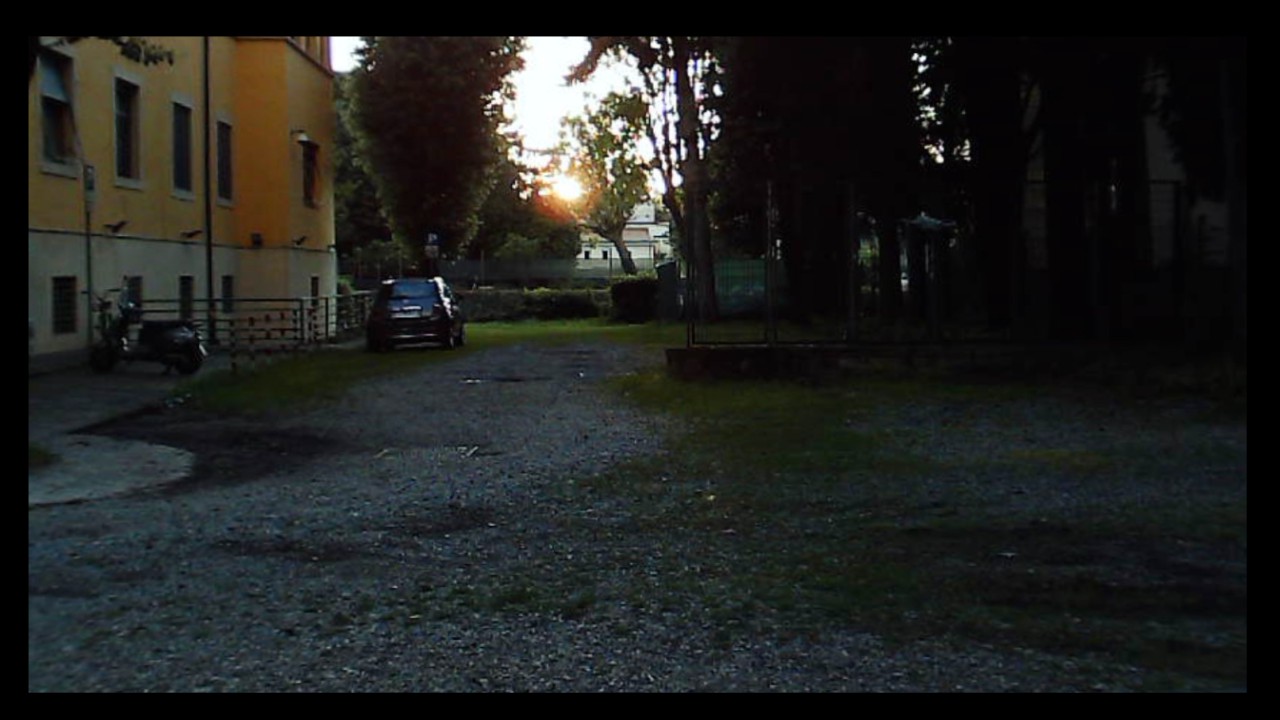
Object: DJI Mini 3